Question: There are 7 colored cubes under IB's Identity Inspector. What are they used for?
I tried to click on them, but it doesn't seem to do anything.

Thanks!
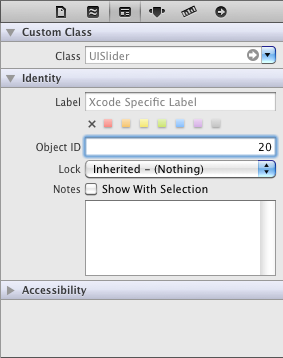
Answer: They're supposed to provide a color label so you can easily identify the object in Interface Builder. If you select a file or folder from the Finder and choose File > Get Info, you can set a color label and see what setting a color label is supposed to do. Like you, I have also found that clicking a color does nothing in Interface Builder.